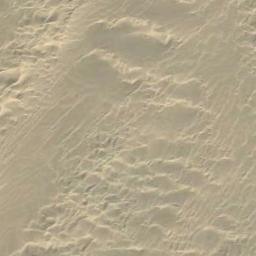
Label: desert